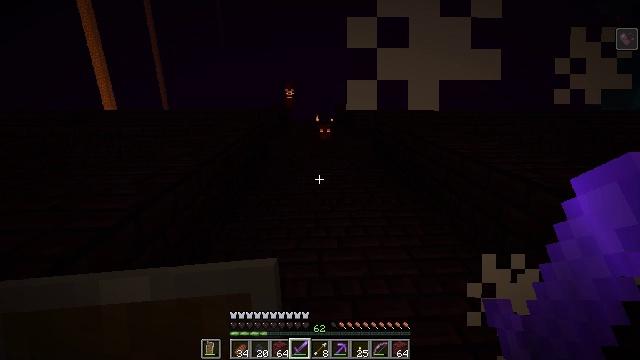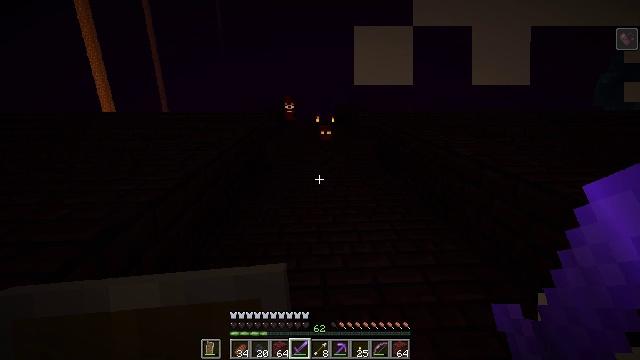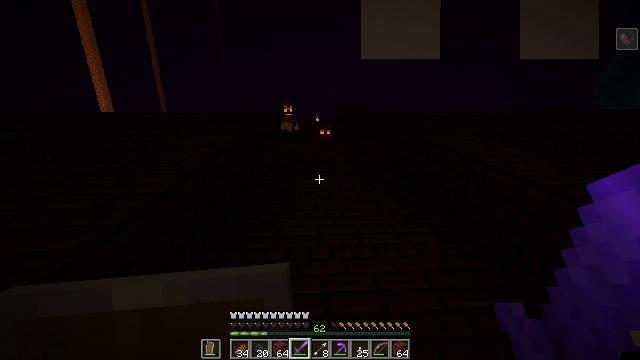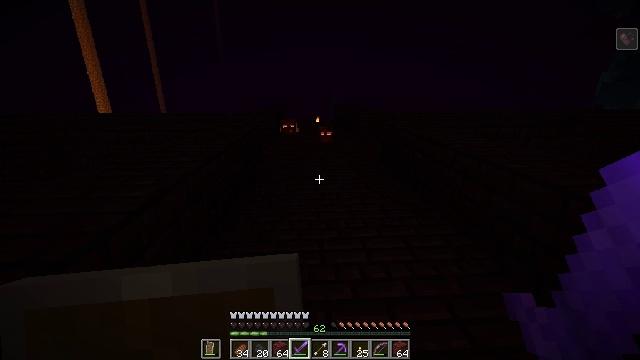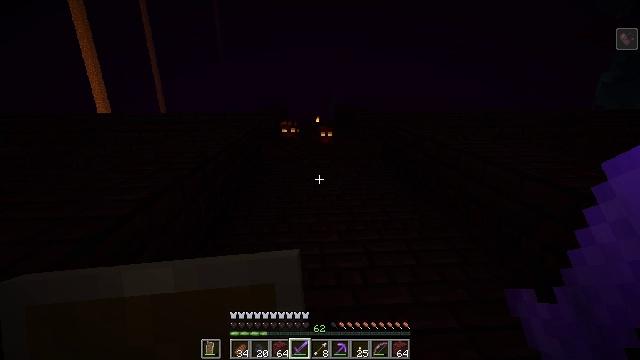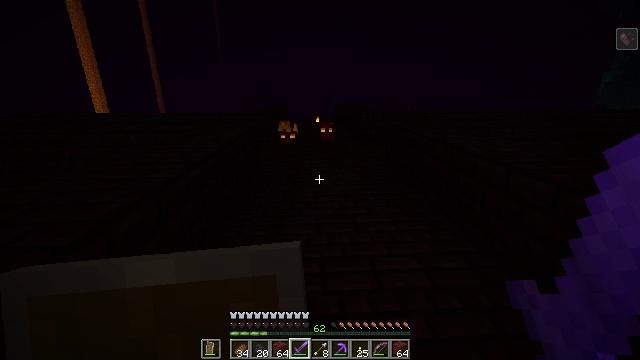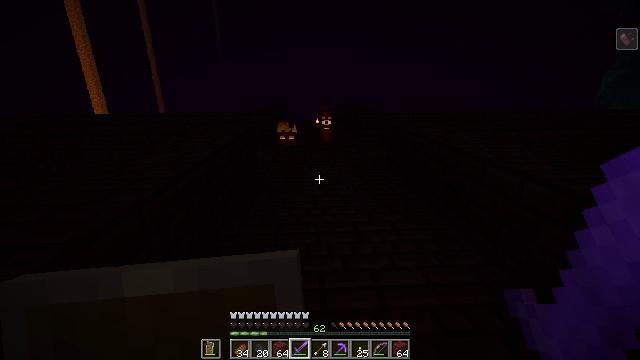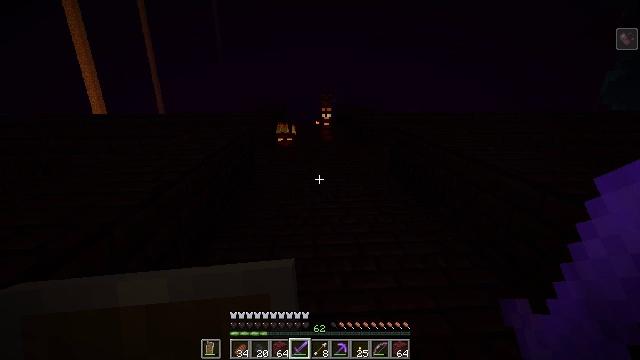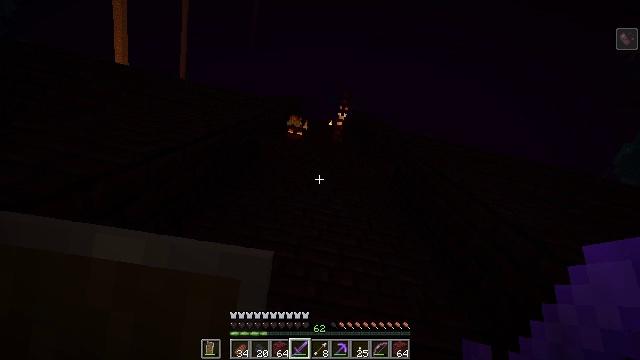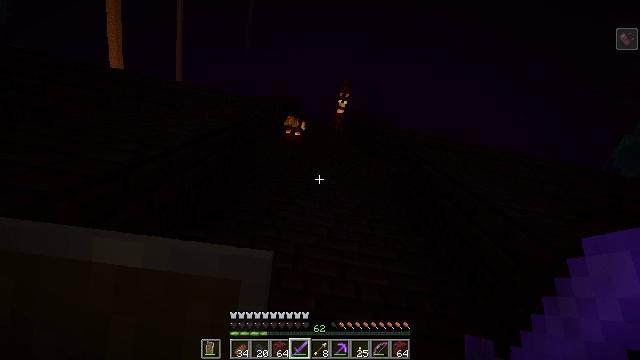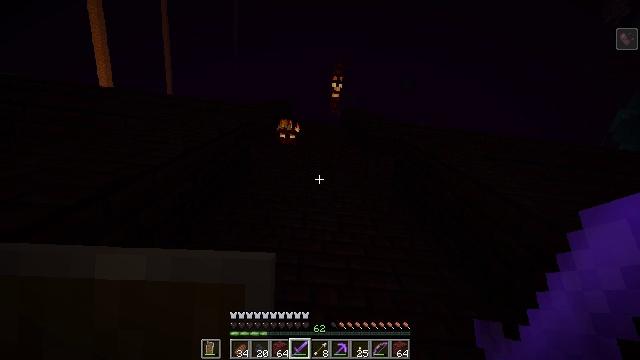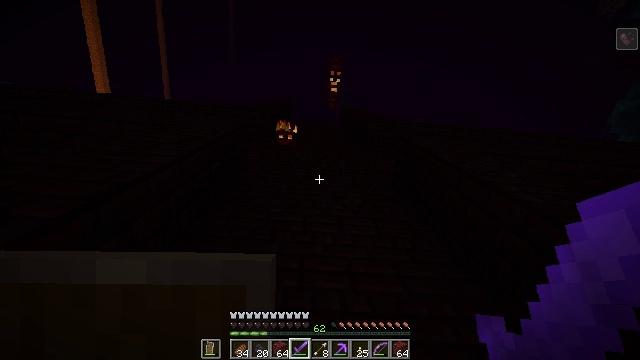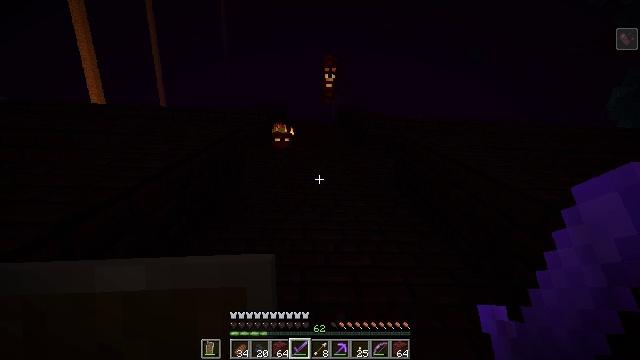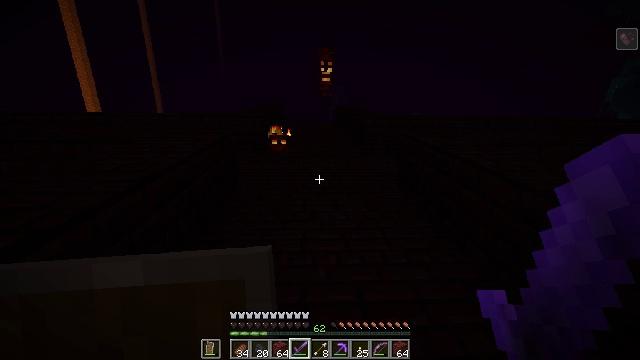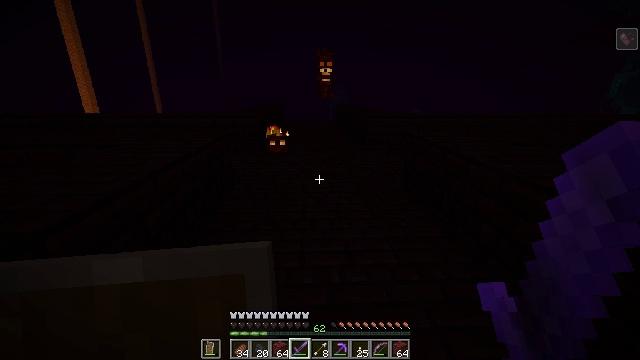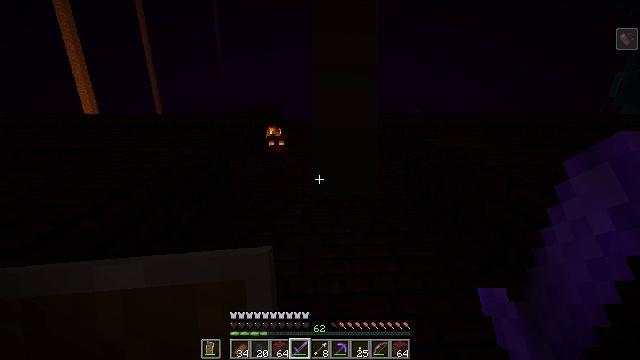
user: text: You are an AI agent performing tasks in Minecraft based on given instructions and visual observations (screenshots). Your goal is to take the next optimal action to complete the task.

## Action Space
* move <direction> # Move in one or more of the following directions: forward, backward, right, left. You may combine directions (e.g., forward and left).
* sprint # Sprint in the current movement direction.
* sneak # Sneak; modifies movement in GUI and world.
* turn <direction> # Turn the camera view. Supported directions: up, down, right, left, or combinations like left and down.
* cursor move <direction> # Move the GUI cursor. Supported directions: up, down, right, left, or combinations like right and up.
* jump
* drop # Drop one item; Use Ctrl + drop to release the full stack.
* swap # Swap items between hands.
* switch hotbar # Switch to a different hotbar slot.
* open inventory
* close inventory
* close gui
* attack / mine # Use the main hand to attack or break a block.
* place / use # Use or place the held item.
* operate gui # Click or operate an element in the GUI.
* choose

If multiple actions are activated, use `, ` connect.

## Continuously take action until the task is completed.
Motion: motion action
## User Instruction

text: Defeat a magma cube.
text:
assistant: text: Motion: move forward
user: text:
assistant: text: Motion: move forward
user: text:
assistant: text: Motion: move forward
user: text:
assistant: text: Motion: move forward
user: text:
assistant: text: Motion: move forward
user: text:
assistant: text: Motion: move forward
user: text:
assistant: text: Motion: move forward
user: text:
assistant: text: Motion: move forward
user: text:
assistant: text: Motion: move forward
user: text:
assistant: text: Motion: move forward
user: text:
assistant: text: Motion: move forward
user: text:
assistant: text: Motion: move forward
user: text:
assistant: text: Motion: move forward
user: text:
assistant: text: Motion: move forward
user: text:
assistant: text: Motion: move forward
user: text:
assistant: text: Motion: move forward
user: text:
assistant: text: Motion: move forward
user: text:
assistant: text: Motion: move forward
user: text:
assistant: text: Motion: move forward
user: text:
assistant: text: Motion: move forward
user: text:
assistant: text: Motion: move forward
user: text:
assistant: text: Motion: move forward, turn down
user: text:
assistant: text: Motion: move forward
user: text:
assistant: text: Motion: move forward
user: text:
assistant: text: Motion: move forward
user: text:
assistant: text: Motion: move forward
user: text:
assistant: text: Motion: move forward
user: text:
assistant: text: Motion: move forward
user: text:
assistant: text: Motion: move forward
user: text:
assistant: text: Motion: move forward, attack / mine